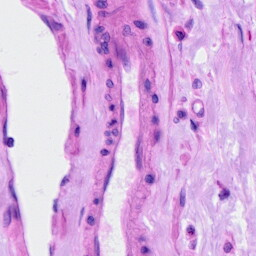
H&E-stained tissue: Ovarian